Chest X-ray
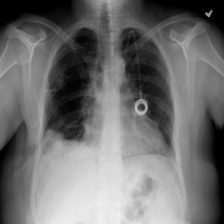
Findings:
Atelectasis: negative
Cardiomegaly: negative
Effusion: positive
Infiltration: negative
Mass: negative
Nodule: negative
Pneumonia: negative
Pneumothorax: negative
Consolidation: negative
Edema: negative
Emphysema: negative
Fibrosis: negative
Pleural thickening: negative
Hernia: negative